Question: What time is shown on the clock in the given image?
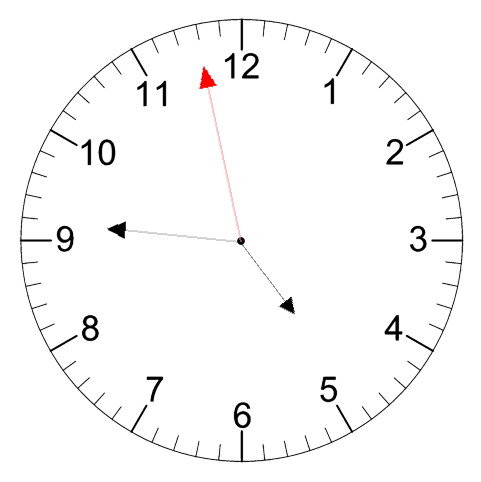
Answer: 04:45:58